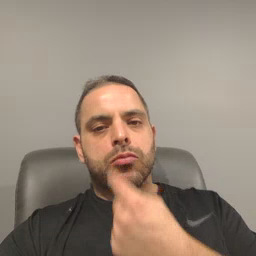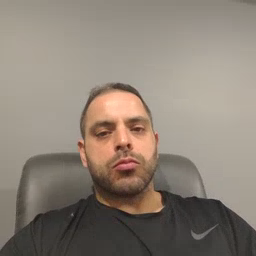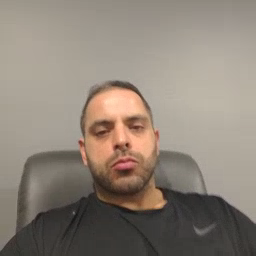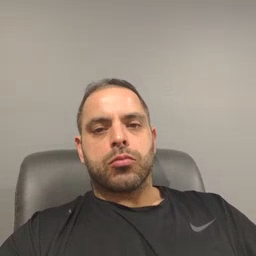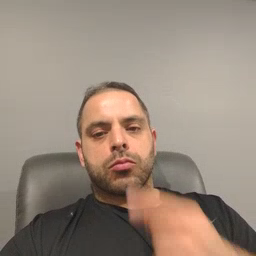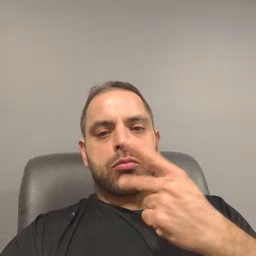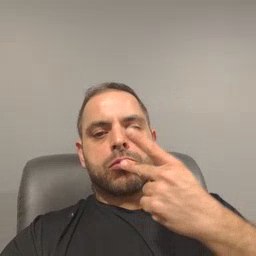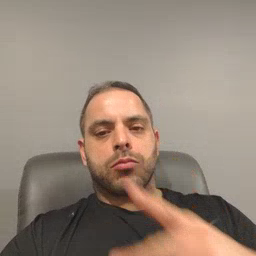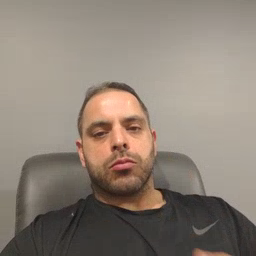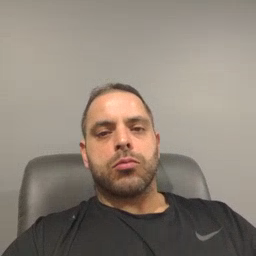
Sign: pencil